Field crop: maize
Growth stage: 2
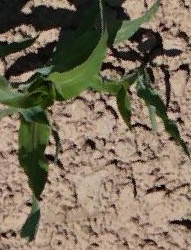
Species: maize